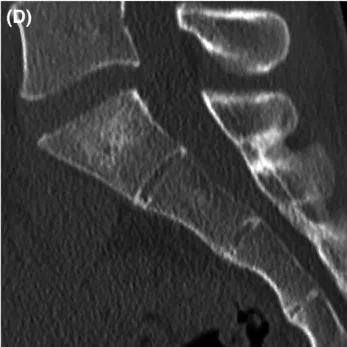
Imaging findings in case 1. On MRI of the sacral spine, the tumorous lesion has clear margins and is enclosed by the S1 vertebral body. CT image demonstrates slight osteosclerosis throughout the tumorous lesion and no osteolytic changes in the vertebral body (D).
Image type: ophthalmic_imaging (oct)